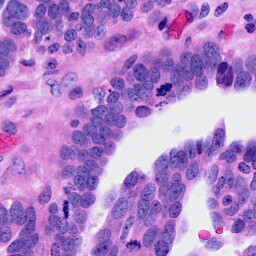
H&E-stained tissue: Ovarian